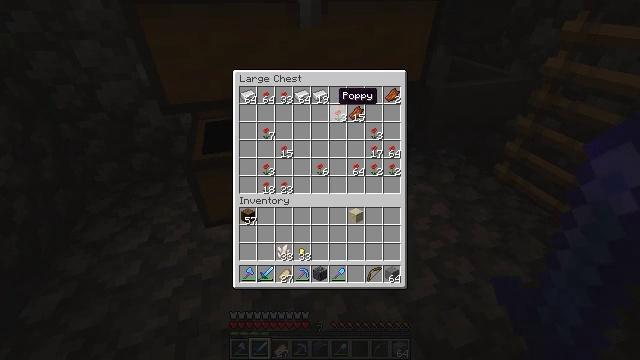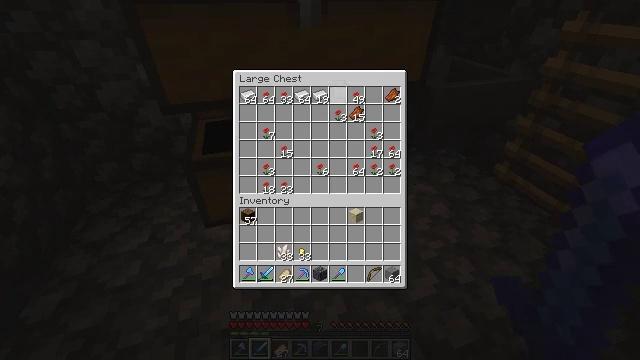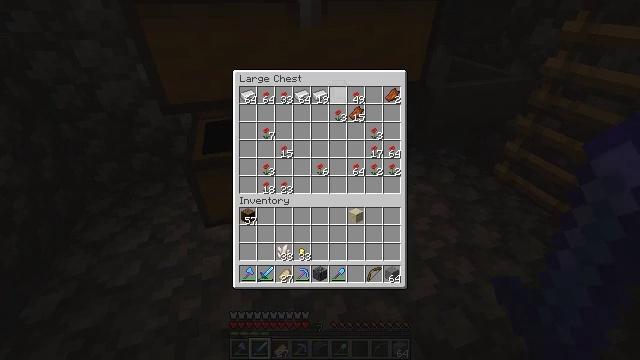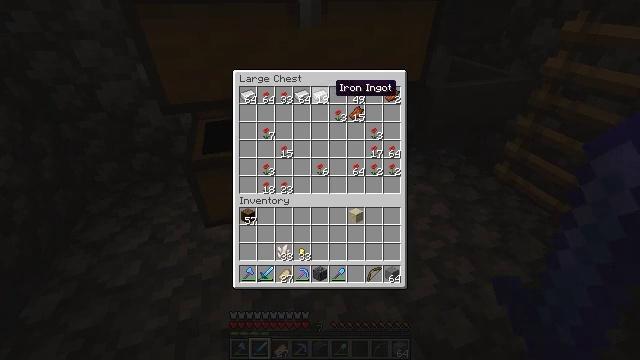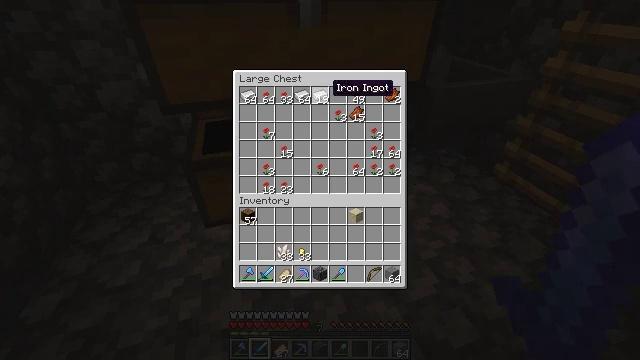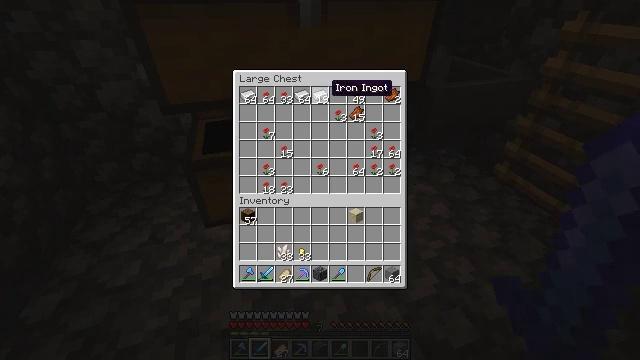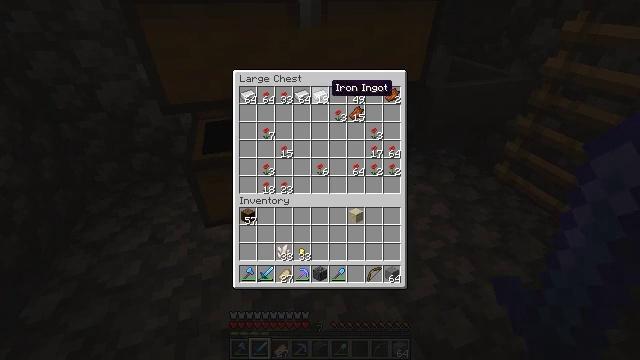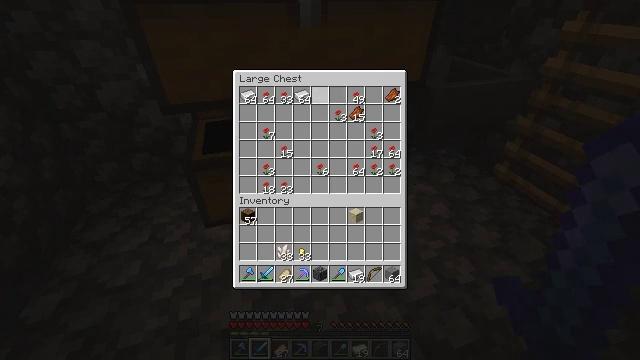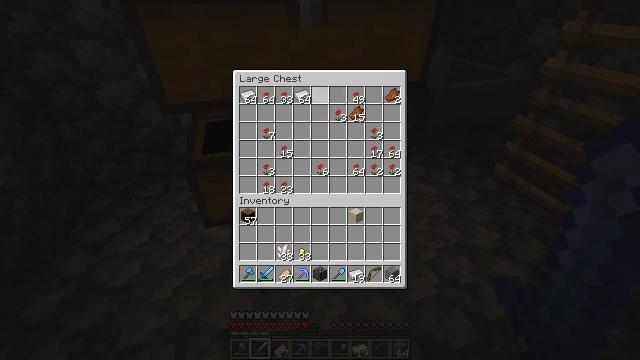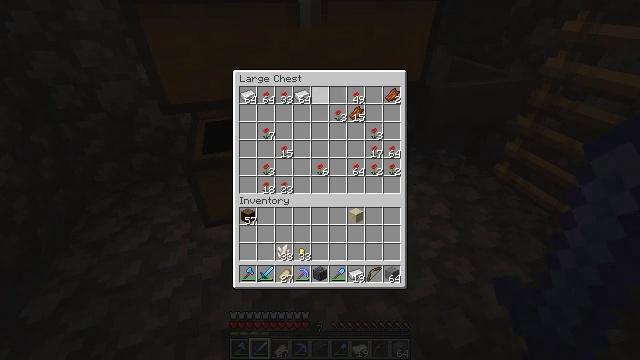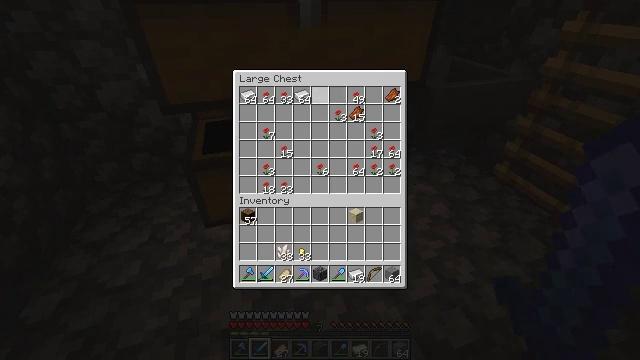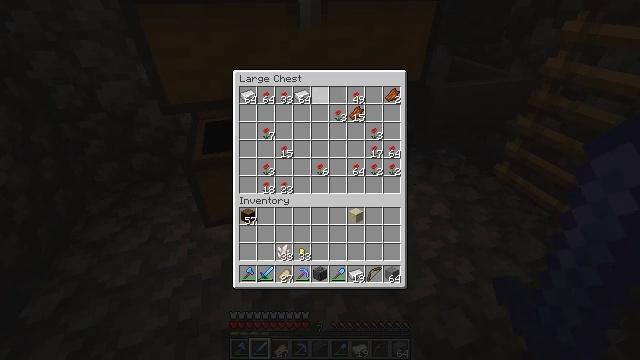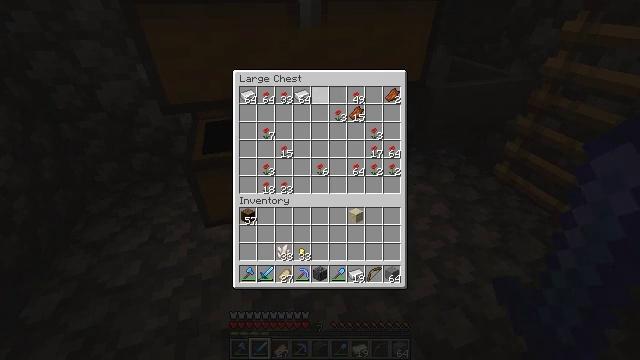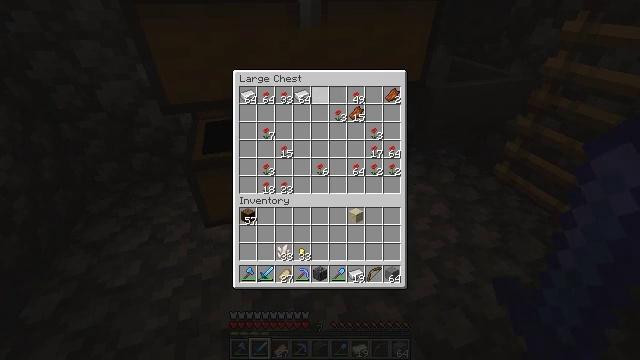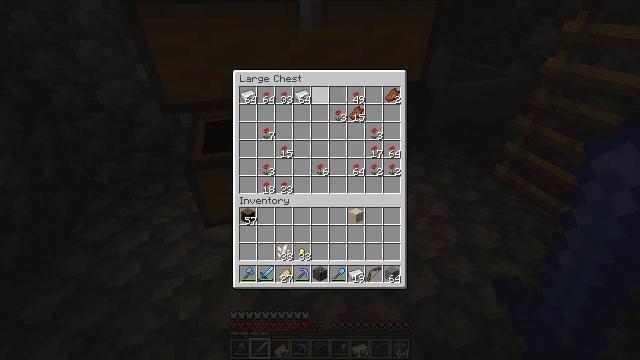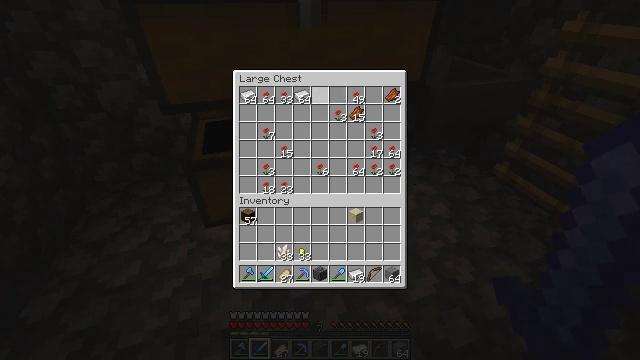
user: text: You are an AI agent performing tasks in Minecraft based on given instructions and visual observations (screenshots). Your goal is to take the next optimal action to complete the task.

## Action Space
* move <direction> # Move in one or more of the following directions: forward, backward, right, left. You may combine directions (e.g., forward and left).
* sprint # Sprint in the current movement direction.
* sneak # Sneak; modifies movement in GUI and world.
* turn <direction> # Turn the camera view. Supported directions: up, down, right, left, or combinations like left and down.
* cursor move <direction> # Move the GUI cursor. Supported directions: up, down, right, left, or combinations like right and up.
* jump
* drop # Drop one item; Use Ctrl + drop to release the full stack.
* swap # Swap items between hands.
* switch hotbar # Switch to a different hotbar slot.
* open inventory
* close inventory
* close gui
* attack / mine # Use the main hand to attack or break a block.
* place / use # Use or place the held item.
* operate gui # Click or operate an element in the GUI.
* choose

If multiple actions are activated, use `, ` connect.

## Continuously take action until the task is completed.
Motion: motion action
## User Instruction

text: Use a crafting table to make an iron trapdoor.
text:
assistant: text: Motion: sneak
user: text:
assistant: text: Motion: sneak
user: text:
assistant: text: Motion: sneak
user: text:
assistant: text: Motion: sneak
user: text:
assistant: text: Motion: sneak
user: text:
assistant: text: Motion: sneak
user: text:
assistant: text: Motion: sneak, operate gui
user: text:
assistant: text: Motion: sneak, operate gui
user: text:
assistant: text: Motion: sneak
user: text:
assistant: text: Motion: sneak
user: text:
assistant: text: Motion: sneak
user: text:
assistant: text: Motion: sneak
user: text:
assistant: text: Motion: sneak
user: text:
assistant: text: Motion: no_op
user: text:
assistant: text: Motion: no_op
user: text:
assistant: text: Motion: no_op
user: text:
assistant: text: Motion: no_op
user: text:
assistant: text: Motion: no_op
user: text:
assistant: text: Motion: no_op
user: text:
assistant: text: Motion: no_op
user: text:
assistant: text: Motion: no_op
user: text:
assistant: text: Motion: close gui
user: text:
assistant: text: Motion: no_op
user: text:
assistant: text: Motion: turn right and up
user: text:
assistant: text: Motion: turn right and up
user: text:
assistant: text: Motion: turn right and up
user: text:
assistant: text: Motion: turn right and up
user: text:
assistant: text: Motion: turn up
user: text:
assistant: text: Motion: turn right
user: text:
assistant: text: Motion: move forward, turn right and down